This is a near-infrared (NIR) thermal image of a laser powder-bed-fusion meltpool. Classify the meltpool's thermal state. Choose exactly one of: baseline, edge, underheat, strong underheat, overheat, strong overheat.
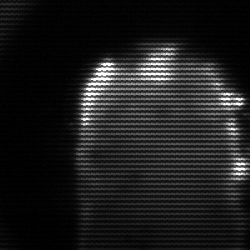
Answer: baseline